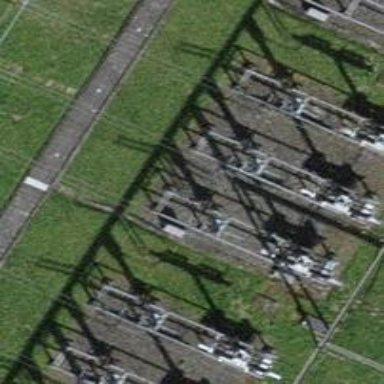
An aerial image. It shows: Switch used for power control.